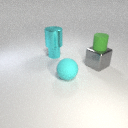
large gray metal cube to the right of small cyan metal cylinder